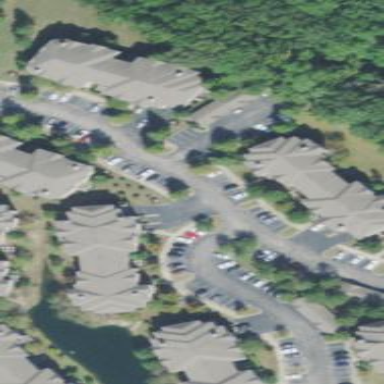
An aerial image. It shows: View of apartment building.